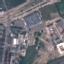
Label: Industrial